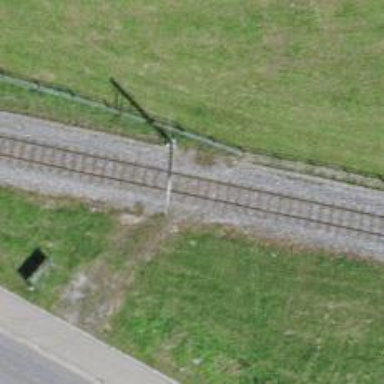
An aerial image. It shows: Railway level crossing.